Question: As you can see the image below, there is "A", "B", "C", "D" and "E" on the website, and the user may only can see the A, B, and a little parts of D in their browser. They need to require to scroll down the browser or some users may have a bigger screen, or a longer window on their browser that allow they can even see the element C.
Ok, my question is, is this possible to let me know what the user seeing on their browser using javascript? In this element, is "A", "B" and "D".

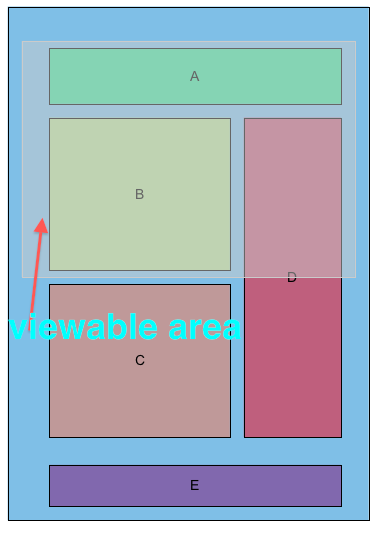
Answer: Try it :) <URL>
'''
$('input').click(function(){
// check for visible divs with class 'check'
$('.check').each(function(){
var pos = $(this).offset(),
wX = $(window).scrollLeft(), wY = $(window).scrollTop(),
wH = $(window).height(), wW = $(window).width(),
oH = $(this).outerHeight(), oW = $(this).outerWidth();
// check the edges
// left, top and right, bottom are in the viewport
if (pos.left >= wX && pos.top >= wY &&
oW + pos.left <= wX + wW && oH + pos.top <= wY + wH )
alert('Div #' + $(this).attr('id') + ' is fully visible');
else // partially visible
if (((pos.left <= wX && pos.left + oW > wX) ||
(pos.left >= wX && pos.left <= wX + wW)) &&
((pos.top <= wY && pos.top + oH > wY) ||
(pos.top >= wY && pos.top <= wY + wH)))
alert('Div #' + $(this).attr('id') + ' is partially visible');
else // not visible
alert('Div #' + $(this).attr('id') + ' is not visible');
});
});
'''
to work with very wide divs. Basically it checks whether the left, top and right, bottom edges of the divs are both in the visible part of the screen, partially or outside of the viewport.